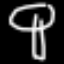
Label: mushroom